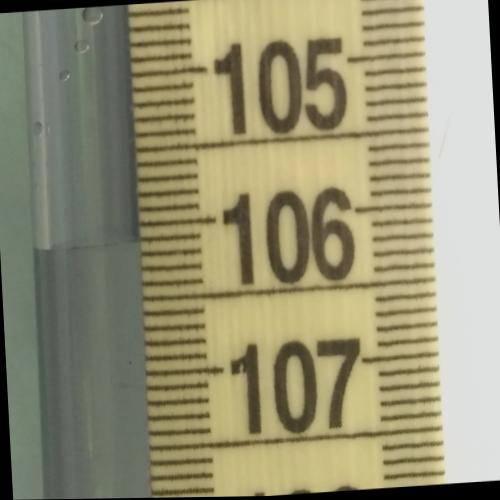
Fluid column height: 106.1 cm